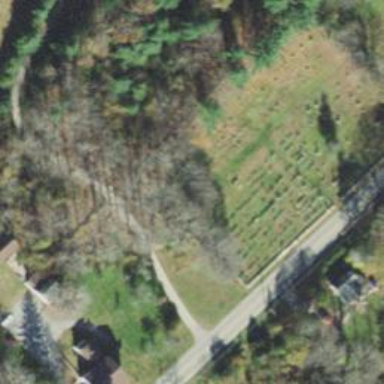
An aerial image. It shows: Cemetery.